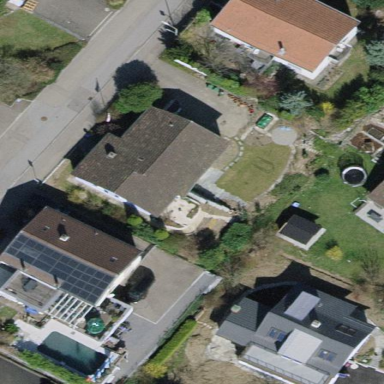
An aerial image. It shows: Detached building with tiled roof.